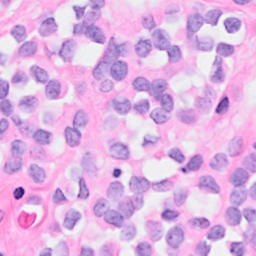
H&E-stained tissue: Breast